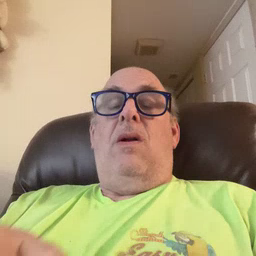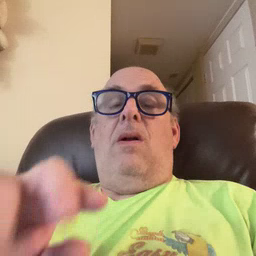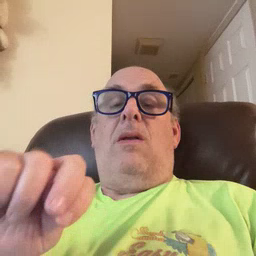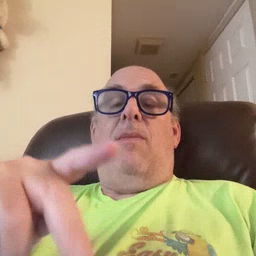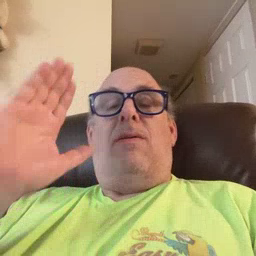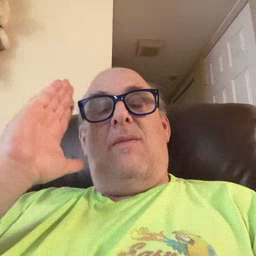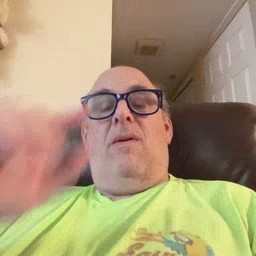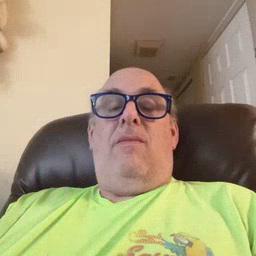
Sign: nap